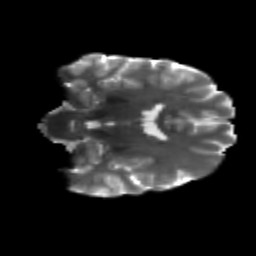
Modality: T2w
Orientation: coronal
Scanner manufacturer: siemens
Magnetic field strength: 3 T
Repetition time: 4.16 s
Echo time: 0.0806 s